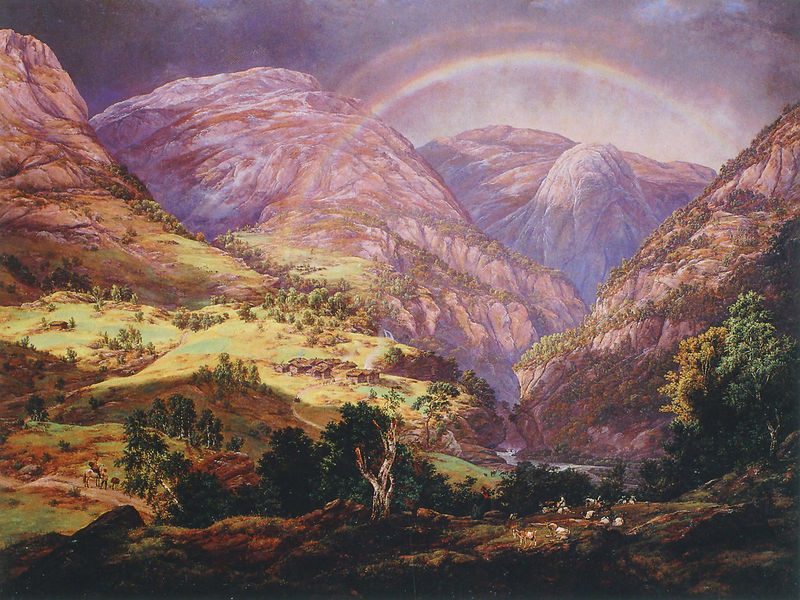
Titel: Bei Stahlheim
Künstler: Johan Christian Dahl
Institution: Oslo, Nasjonalgalleriet
Schlagwörter: baum, berg, blau, felsen, gestein, himmel, wasser, wolken, bäume, fluss, gelb, grün, landschaft, menschen, licht, szene, gras, rot, tiere, weg, wiese, malerei, stein, bach, häuser, hügel, morgen, sonnenaufgang, büsche, gebüsch, rauch, sonne, wiesen, sitzend, kind, tal, wald, pferd, reiter, düster, berge, fels, gebirge, dorf, dunst, lila, violett, wise, herde, kahl, alm, berglandschaft, schlucht, hütten, zeigen, regen, alpen, rinnsal, gefahr, romatisch, leben, reh, wanderer, siedlung, erscheinung, reisende, schafe, hirte, hirten, aufstieg, purpur, ziegen, tein, regenbogen, hüttel, wises